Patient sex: F
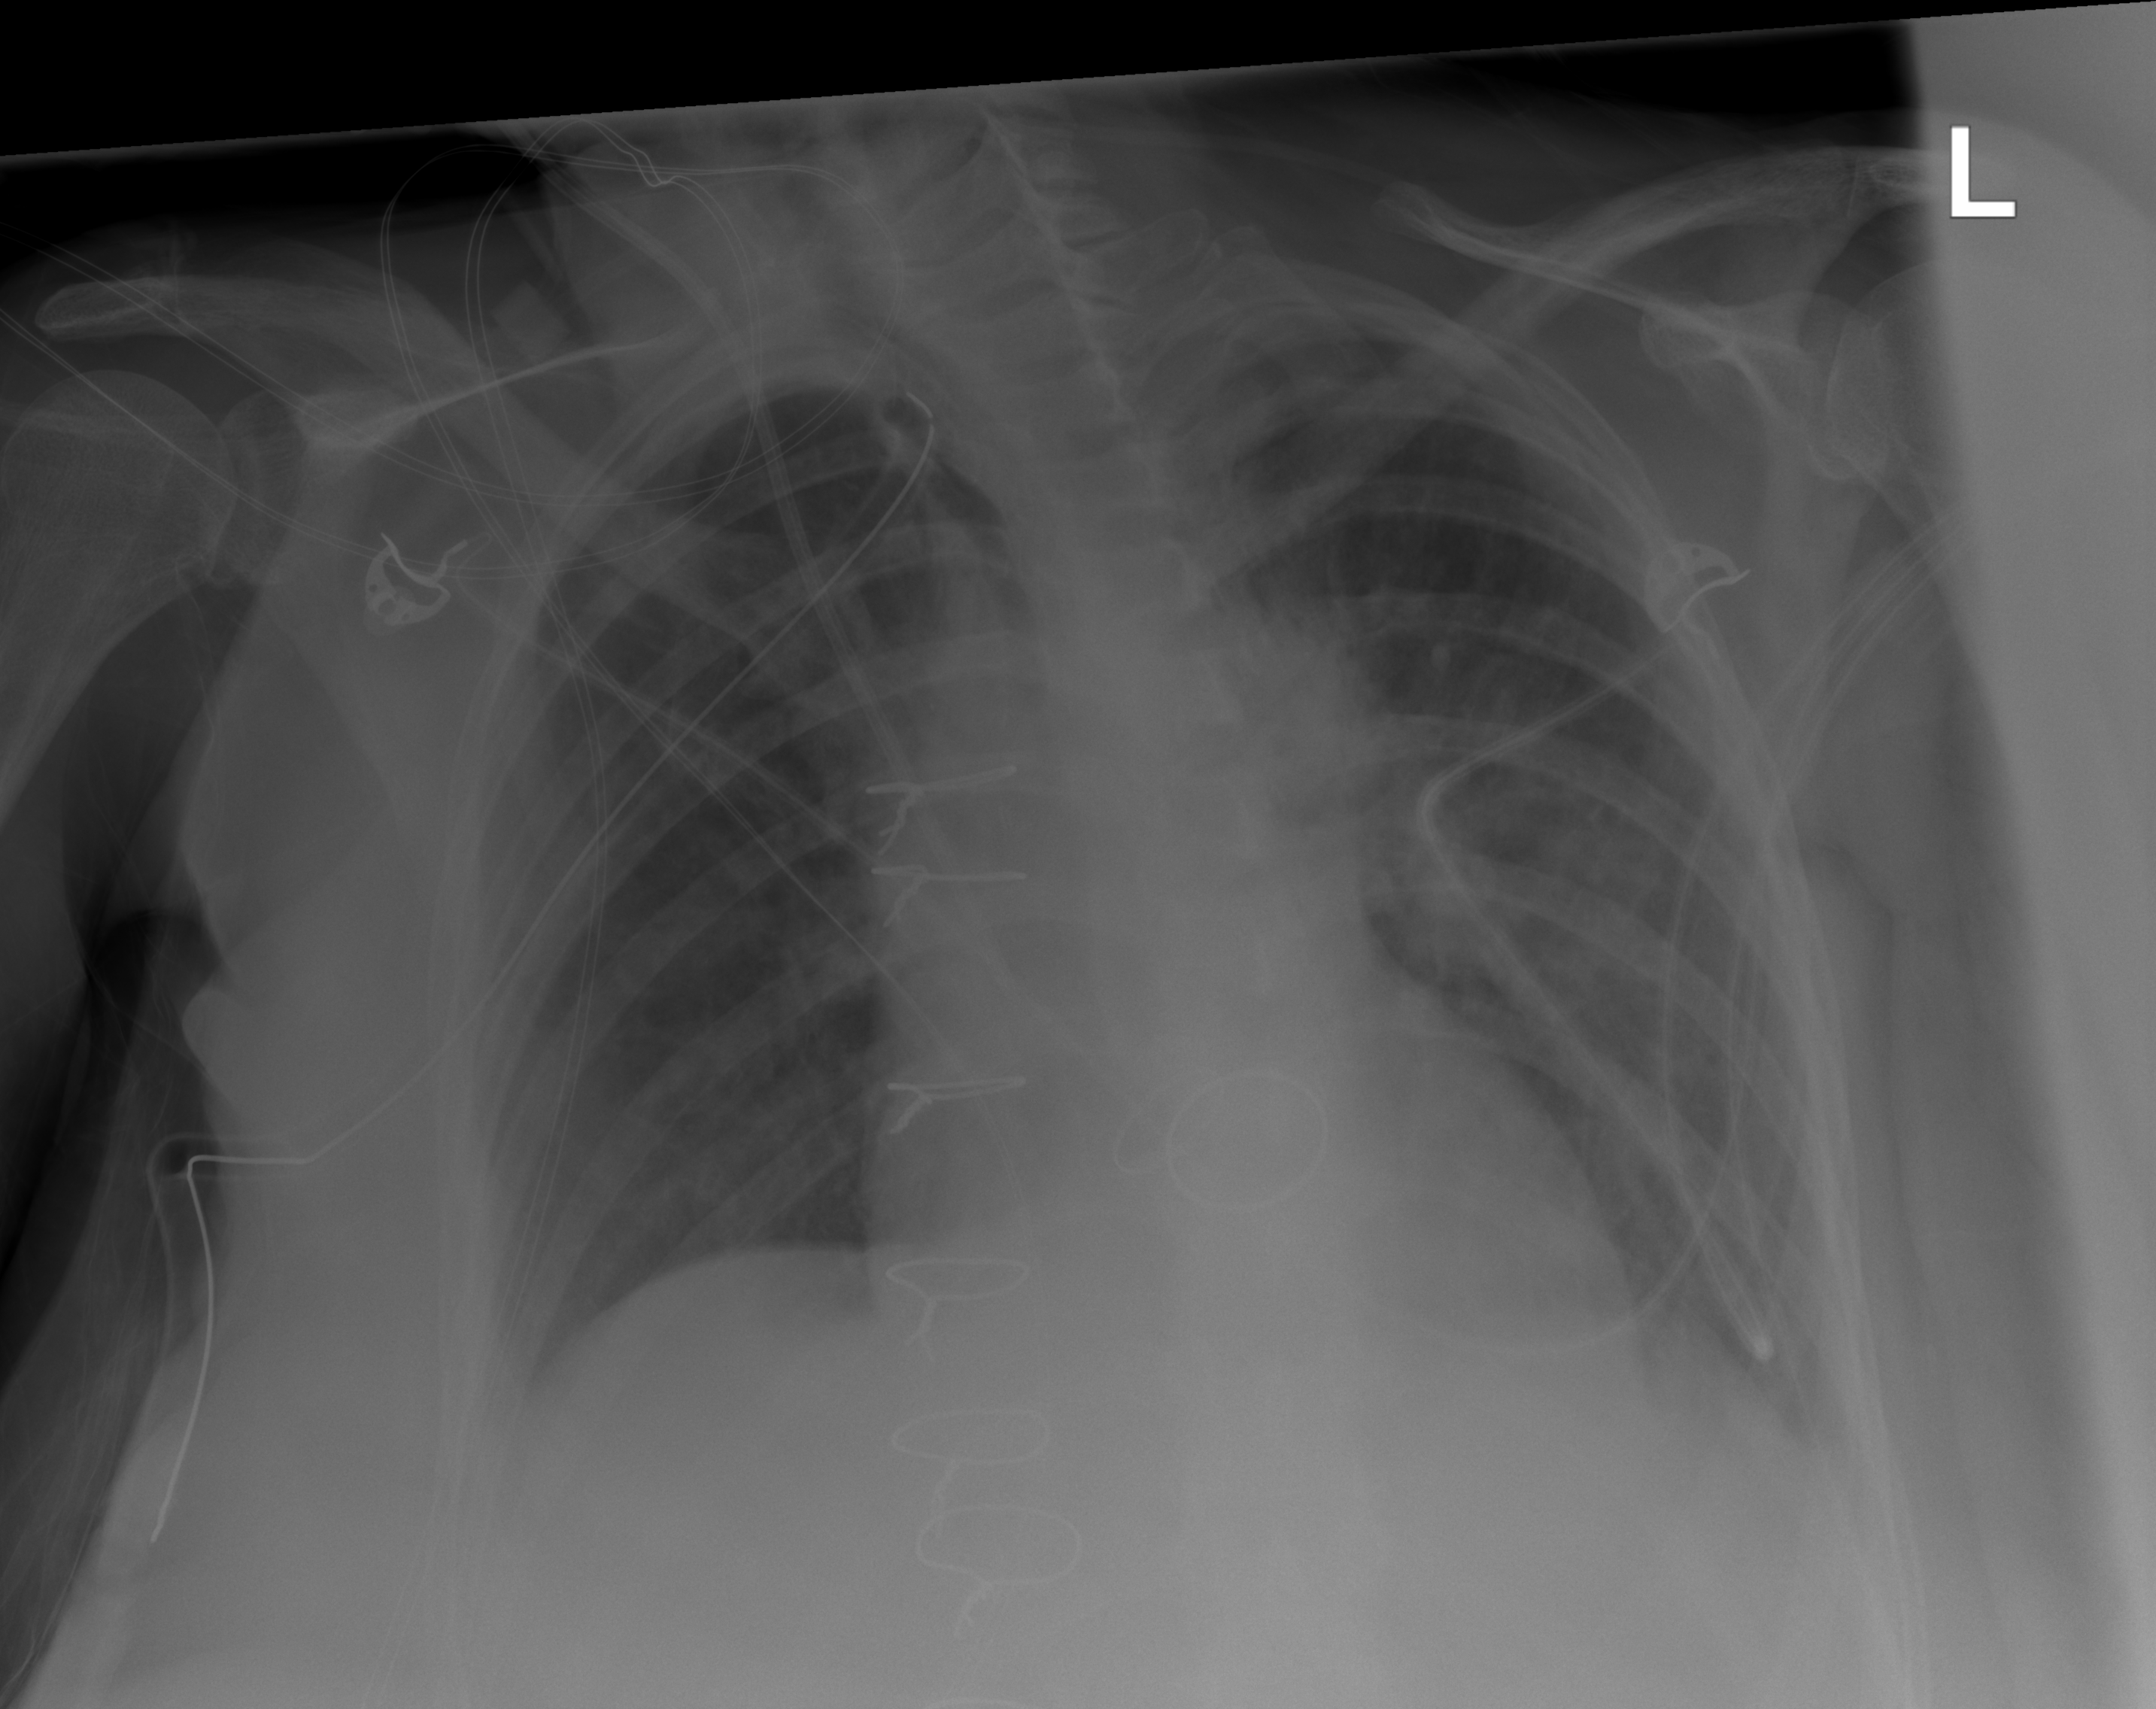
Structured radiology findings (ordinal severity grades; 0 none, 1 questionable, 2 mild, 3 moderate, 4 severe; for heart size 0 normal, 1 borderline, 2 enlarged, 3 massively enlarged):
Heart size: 1
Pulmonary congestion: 0
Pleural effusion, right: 1
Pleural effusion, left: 2
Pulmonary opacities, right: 0
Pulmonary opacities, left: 2
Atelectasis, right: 0
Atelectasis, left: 2